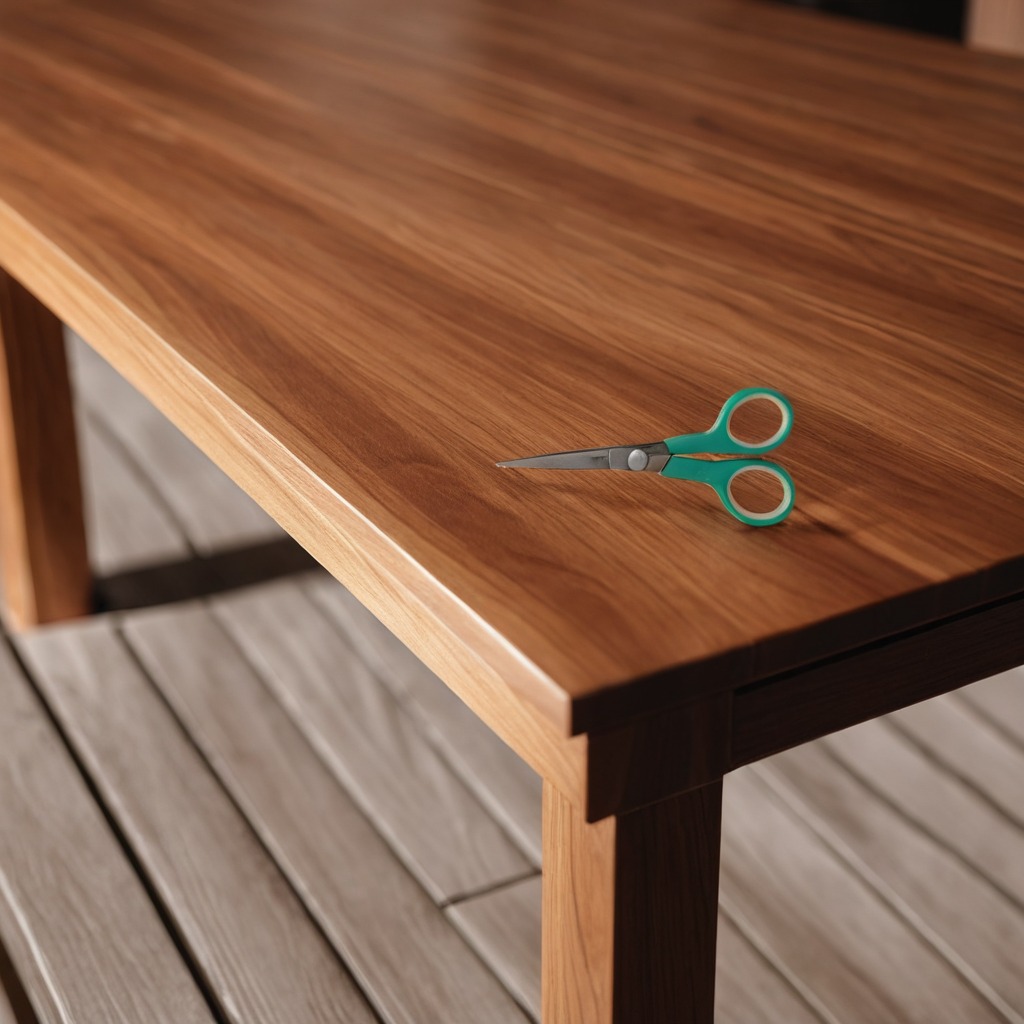
A scissor lies on a wooden table in a carpentry studio.